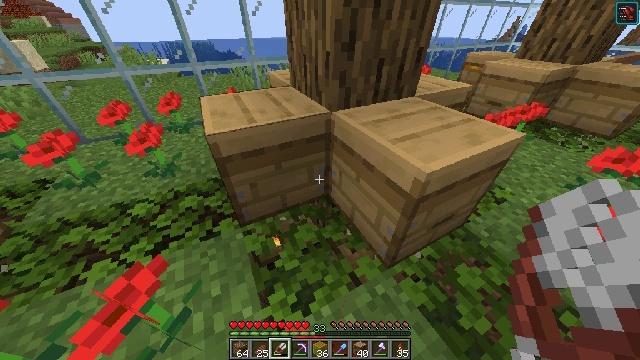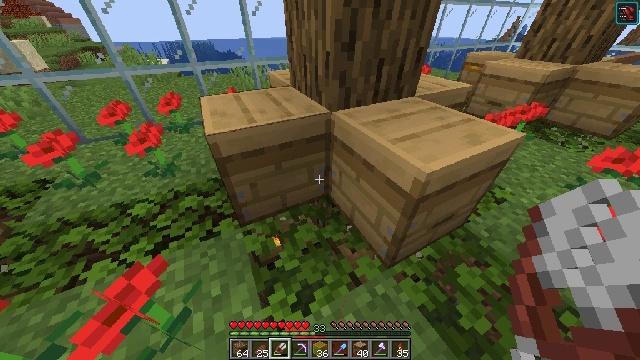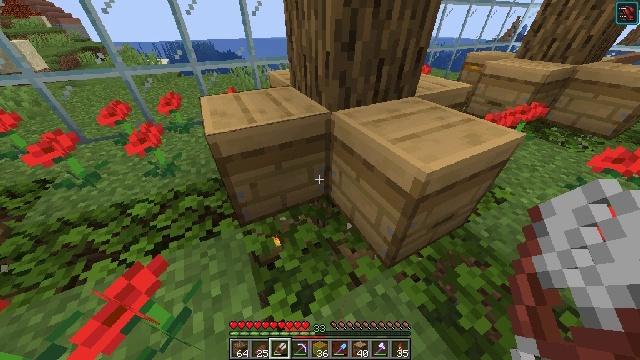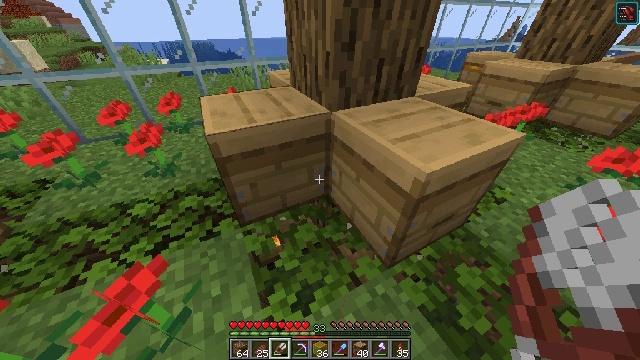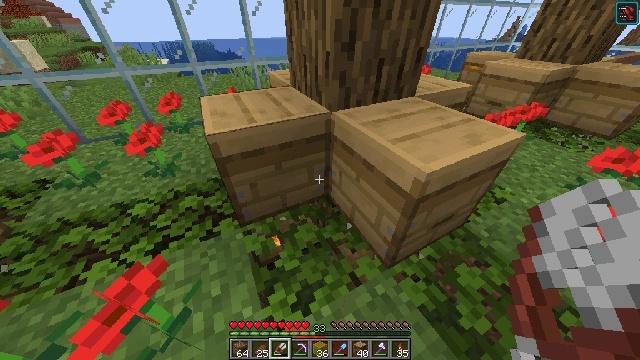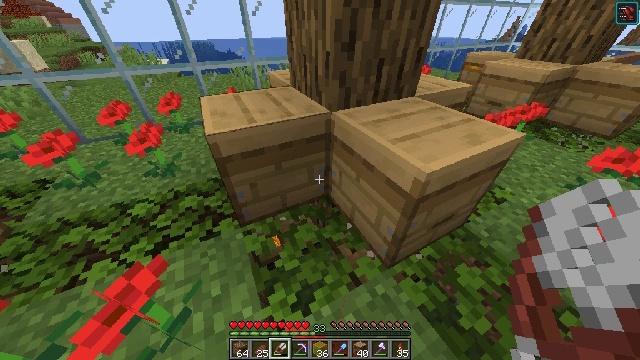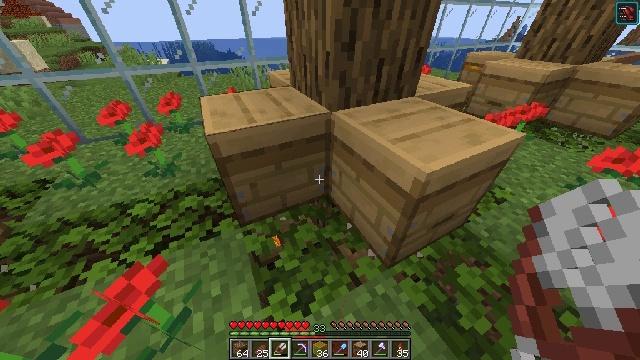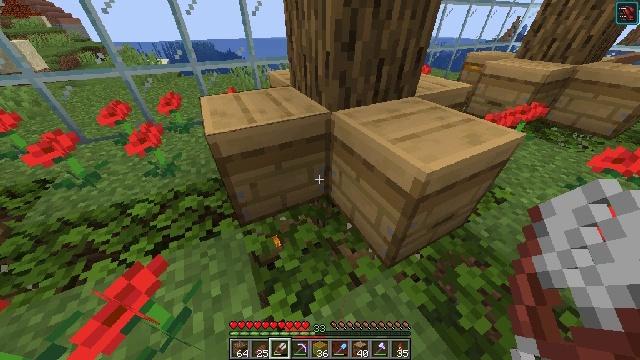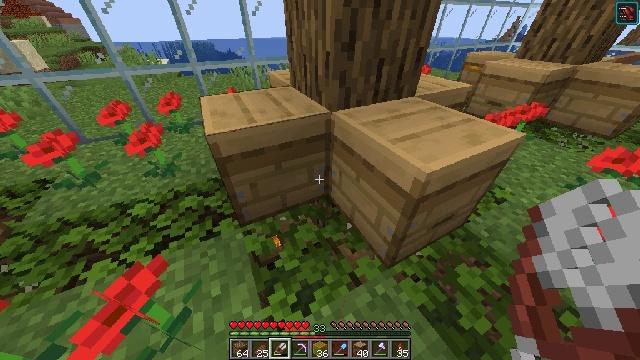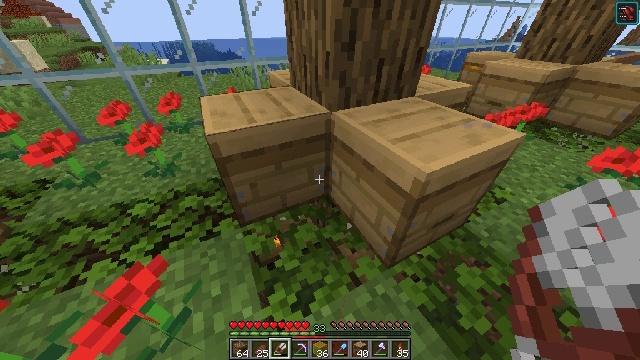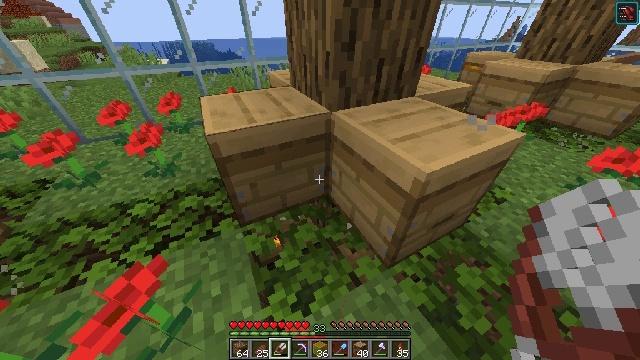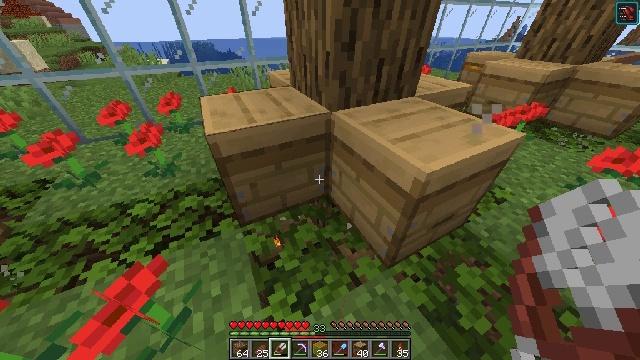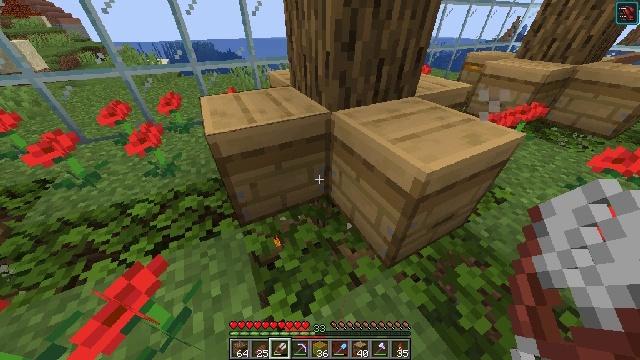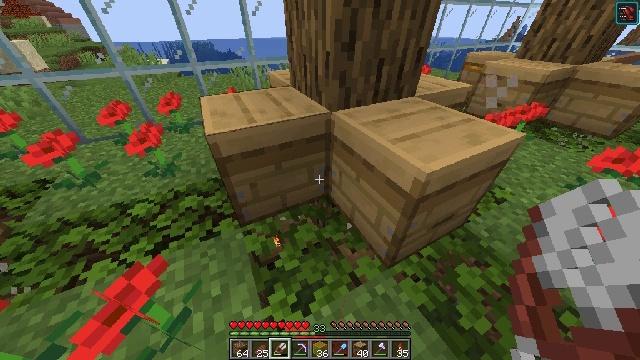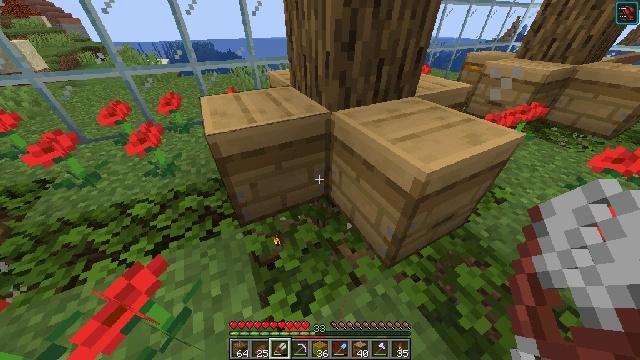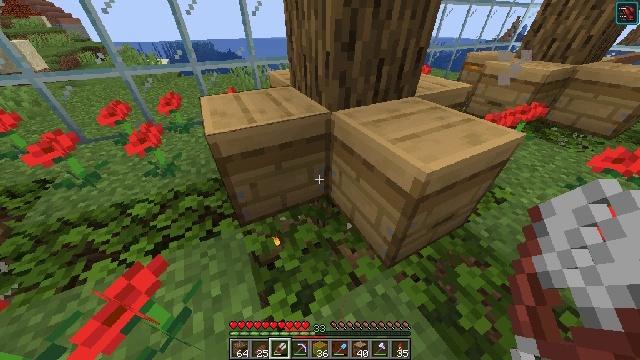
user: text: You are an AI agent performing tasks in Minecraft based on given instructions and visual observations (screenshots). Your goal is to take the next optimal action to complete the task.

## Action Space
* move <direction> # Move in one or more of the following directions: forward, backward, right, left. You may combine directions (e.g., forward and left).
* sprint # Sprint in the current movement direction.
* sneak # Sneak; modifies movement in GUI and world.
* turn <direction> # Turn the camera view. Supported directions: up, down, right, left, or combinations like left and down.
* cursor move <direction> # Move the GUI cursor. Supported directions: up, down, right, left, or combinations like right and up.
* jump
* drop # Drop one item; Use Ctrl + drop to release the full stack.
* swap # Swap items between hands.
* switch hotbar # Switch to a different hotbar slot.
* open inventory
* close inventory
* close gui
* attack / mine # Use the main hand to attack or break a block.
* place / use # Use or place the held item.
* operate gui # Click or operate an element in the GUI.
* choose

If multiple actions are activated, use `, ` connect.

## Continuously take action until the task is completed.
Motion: motion action
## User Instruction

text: Organize honeycombs in a 2x2 pattern to craft a honeycomb block.
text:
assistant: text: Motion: attack / mine
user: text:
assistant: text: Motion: attack / mine
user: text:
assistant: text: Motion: attack / mine
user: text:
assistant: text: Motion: attack / mine
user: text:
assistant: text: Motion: attack / mine
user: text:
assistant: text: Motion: attack / mine
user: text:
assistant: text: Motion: attack / mine
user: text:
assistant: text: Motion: attack / mine
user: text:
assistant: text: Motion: attack / mine
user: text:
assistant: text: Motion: attack / mine
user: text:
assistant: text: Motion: attack / mine
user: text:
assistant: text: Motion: attack / mine
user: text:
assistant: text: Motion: attack / mine
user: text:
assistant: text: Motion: attack / mine
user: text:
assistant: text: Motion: attack / mine
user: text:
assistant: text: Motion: attack / mine
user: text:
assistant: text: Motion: attack / mine
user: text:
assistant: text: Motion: attack / mine
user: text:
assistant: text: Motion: attack / mine
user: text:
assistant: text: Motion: attack / mine
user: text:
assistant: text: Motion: attack / mine
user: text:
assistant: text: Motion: attack / mine
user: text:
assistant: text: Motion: attack / mine
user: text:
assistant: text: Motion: attack / mine
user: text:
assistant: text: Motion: attack / mine
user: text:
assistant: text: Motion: attack / mine
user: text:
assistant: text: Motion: attack / mine
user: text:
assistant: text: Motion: attack / mine
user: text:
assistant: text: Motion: attack / mine
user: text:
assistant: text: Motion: attack / mine